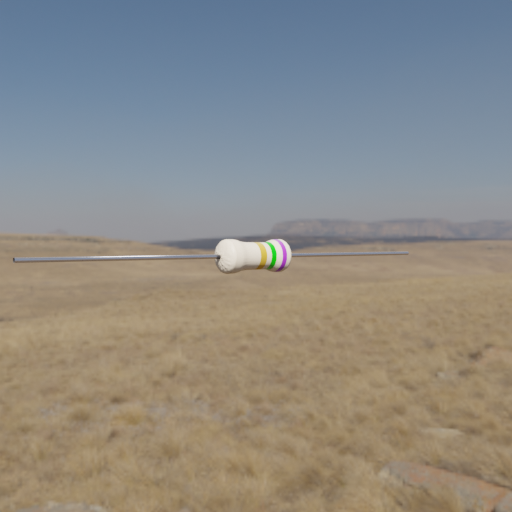
Resistor colour bands (in order): gold, green, violet